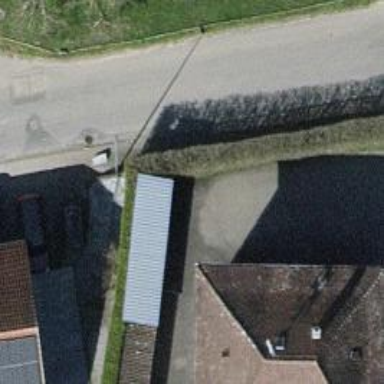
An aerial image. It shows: Hedge barrier.